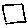
Label: square